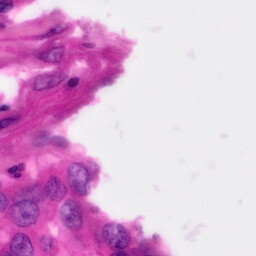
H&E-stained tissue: Pancreatic